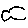
Label: bird